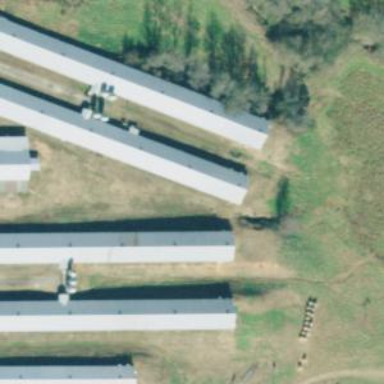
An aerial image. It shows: Poultry house.